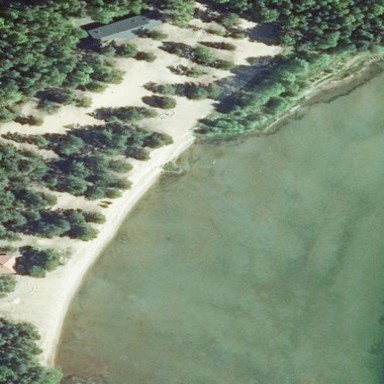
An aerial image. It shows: Sandy beach with natural surroundings.